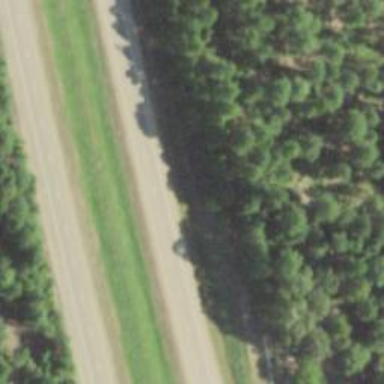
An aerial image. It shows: Asphalt road classified as trunk highway.